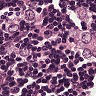
Metastatic tissue present: yes